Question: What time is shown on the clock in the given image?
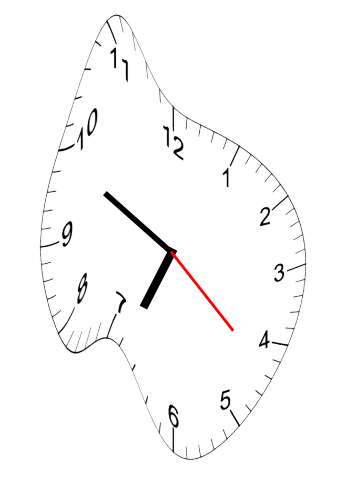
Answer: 06:49:22